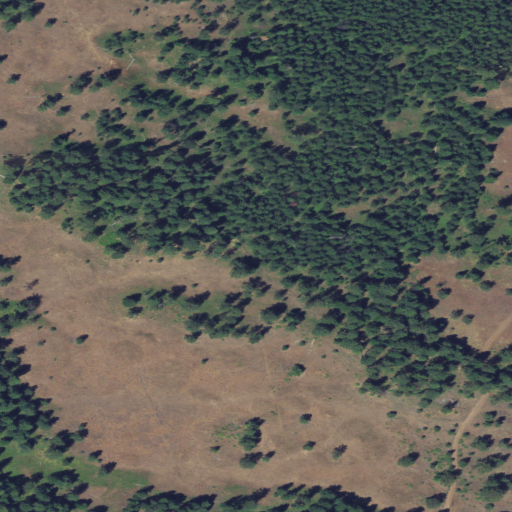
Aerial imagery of ridge(s) in Oregon named Deer Ridge containing evergreen forest, grassland, and shrub